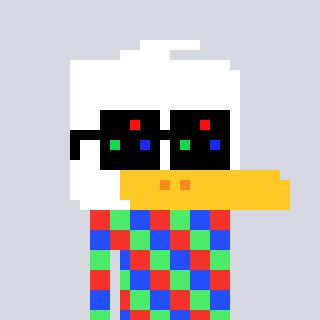
a pixel art character with square black sunglasses, a duck-shaped head and a cold-colored body on a cool background